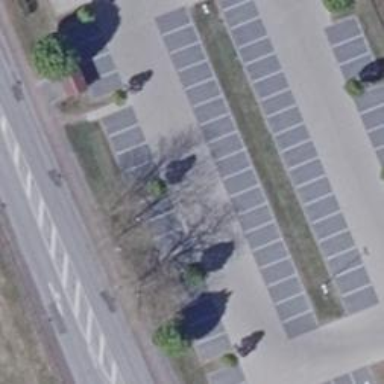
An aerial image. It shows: Parking aisle with paving stones surface.